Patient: sex F, age 68
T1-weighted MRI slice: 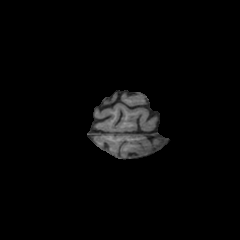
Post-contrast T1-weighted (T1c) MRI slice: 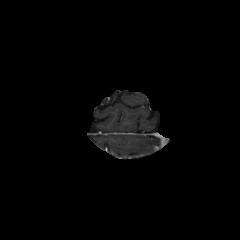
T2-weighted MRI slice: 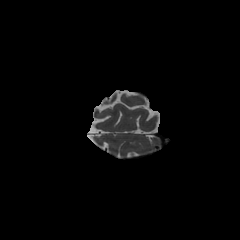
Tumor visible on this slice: no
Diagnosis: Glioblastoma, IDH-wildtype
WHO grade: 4